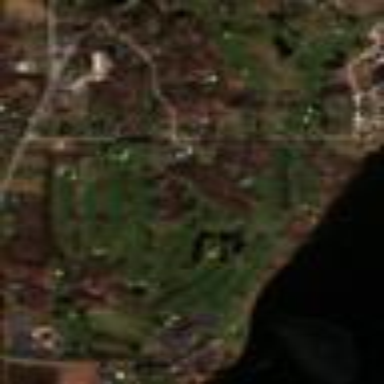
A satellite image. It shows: Golf course.